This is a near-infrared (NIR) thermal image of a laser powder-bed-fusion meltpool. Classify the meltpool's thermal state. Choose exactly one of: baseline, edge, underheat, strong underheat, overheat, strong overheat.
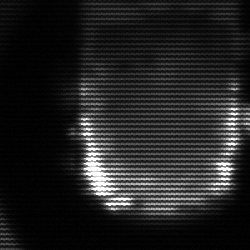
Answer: baseline